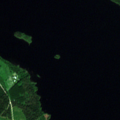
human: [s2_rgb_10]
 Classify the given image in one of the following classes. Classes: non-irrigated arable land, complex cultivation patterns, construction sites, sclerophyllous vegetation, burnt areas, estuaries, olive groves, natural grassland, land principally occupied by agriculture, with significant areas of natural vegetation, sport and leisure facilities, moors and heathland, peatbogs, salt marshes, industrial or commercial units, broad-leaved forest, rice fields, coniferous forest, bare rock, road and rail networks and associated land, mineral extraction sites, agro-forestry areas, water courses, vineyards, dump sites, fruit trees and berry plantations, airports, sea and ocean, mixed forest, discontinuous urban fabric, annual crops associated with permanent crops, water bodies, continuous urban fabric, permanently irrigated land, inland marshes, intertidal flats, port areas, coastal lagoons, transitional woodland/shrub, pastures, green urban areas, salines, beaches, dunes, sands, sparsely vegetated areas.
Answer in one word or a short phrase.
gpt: land principally occupied by agriculture, with significant areas of natural vegetation, mixed forest, transitional woodland/shrub, water bodies